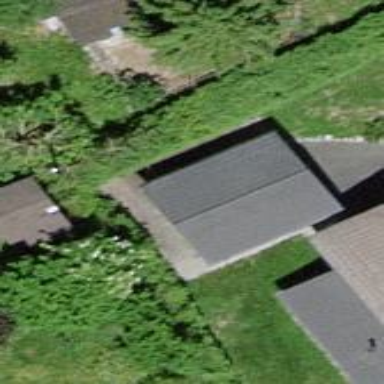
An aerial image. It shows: Garage.